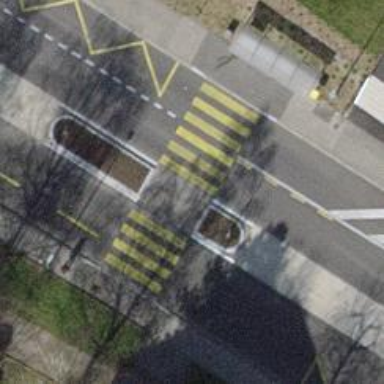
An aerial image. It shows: Zebra crossing with pedestrian island.